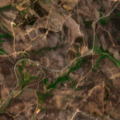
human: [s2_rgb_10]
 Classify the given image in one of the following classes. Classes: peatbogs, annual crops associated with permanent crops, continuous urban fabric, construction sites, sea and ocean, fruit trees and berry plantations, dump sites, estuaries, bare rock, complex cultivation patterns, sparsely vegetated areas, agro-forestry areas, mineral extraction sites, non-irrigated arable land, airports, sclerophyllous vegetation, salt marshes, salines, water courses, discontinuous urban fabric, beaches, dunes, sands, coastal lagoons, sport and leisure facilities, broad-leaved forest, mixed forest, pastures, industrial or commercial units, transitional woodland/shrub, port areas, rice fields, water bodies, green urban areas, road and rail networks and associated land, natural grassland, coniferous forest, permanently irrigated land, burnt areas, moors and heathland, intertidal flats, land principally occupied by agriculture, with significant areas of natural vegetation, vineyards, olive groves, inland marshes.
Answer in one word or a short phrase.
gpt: broad-leaved forest, coniferous forest, transitional woodland/shrub